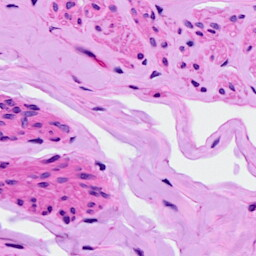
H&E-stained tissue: Ovarian